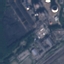
Land use / land cover: Industrial